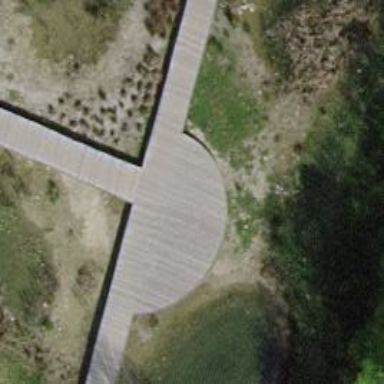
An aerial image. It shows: Footway bridge.